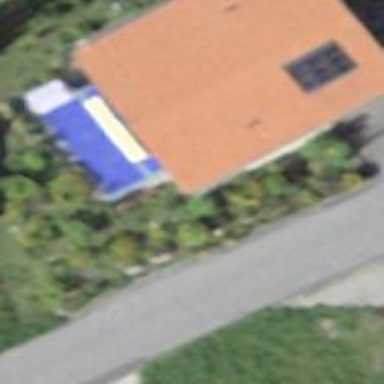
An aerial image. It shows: Building with tile roof.